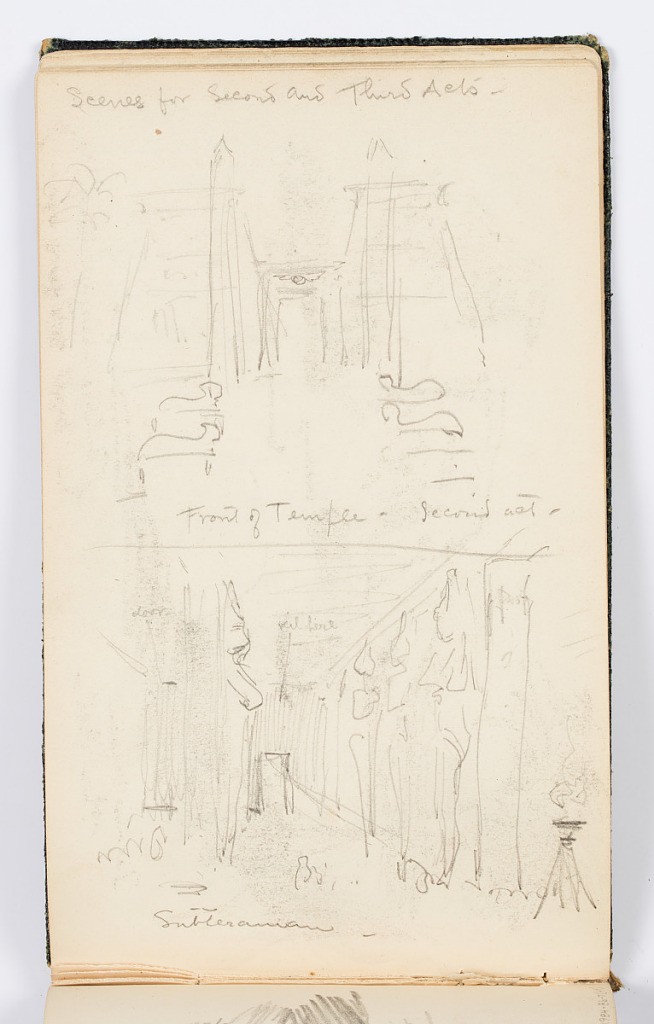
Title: Sketchbook Page: Theater Set Designs
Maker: Kenyon Cox, American, 1856–1919
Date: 1883
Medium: Graphite on paper
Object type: Sketchbook folio
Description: Recto: Two theater set designs, one on top of the other. Verso: Verse ending in: "Ay, here's the spring-Bright Venus he may / guide!"